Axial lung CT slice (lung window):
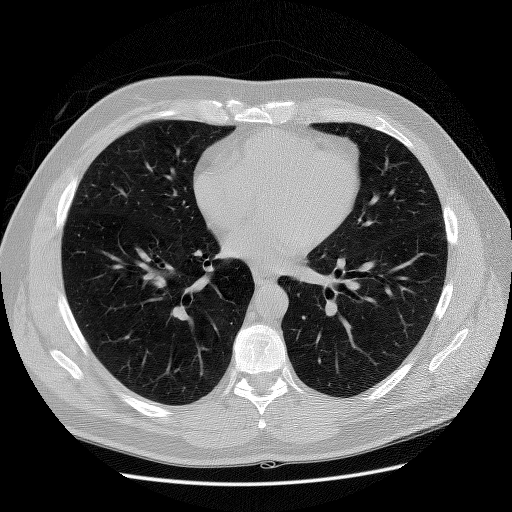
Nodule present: no